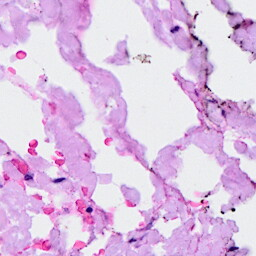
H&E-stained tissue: Breast